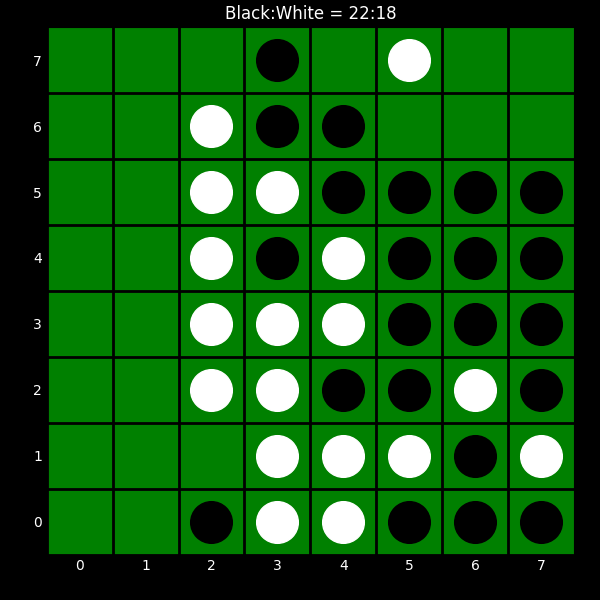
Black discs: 22
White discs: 18